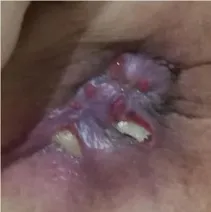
Sore and ulcers. (B-E) By the second and fifth visits, the sore and ulcers were significantly improved.
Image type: medical_photograph (skin_photograph)